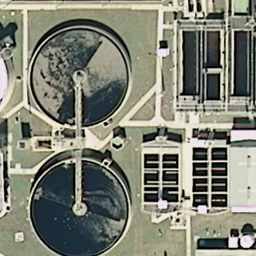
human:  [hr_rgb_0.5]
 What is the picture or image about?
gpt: storage tanks